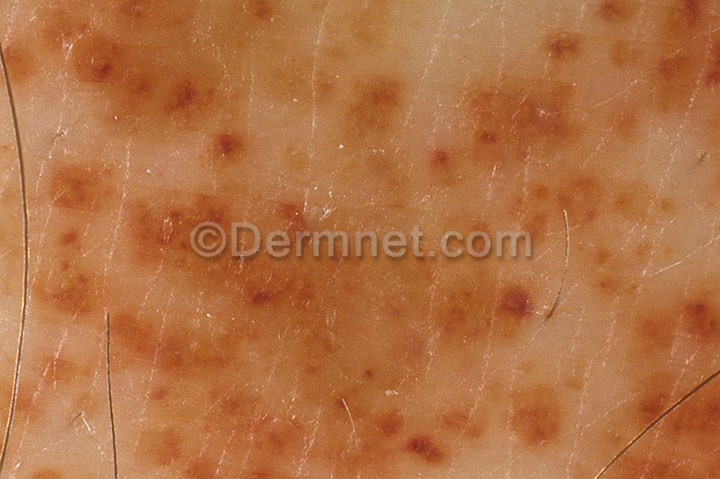
Disease: Vasculitis Photos